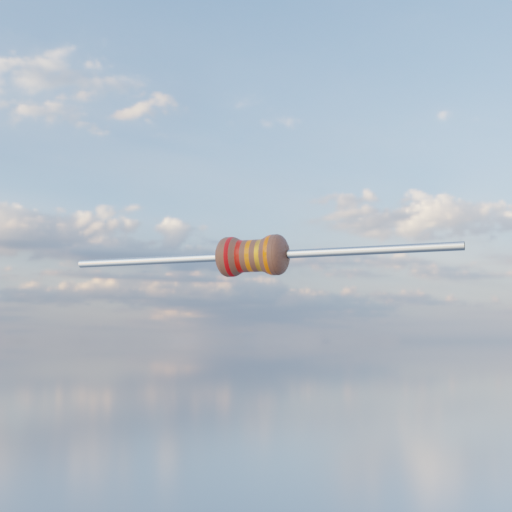
Resistor colour bands (in order): red, red, orange, gold, orange